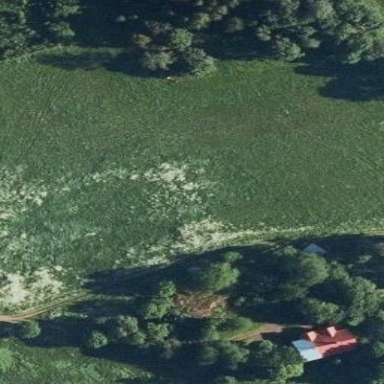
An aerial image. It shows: Beautiful meadow.